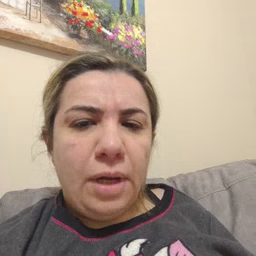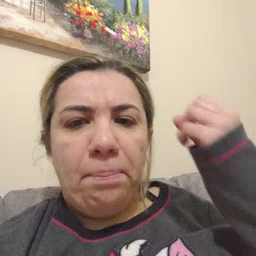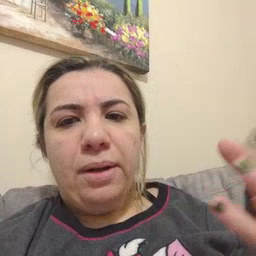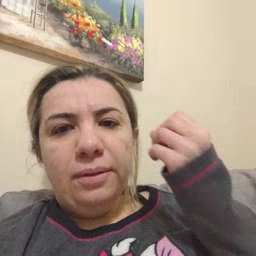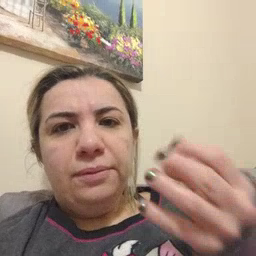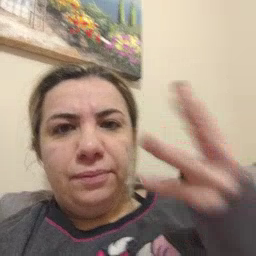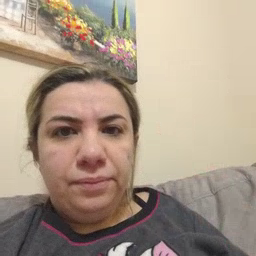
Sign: many